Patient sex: F
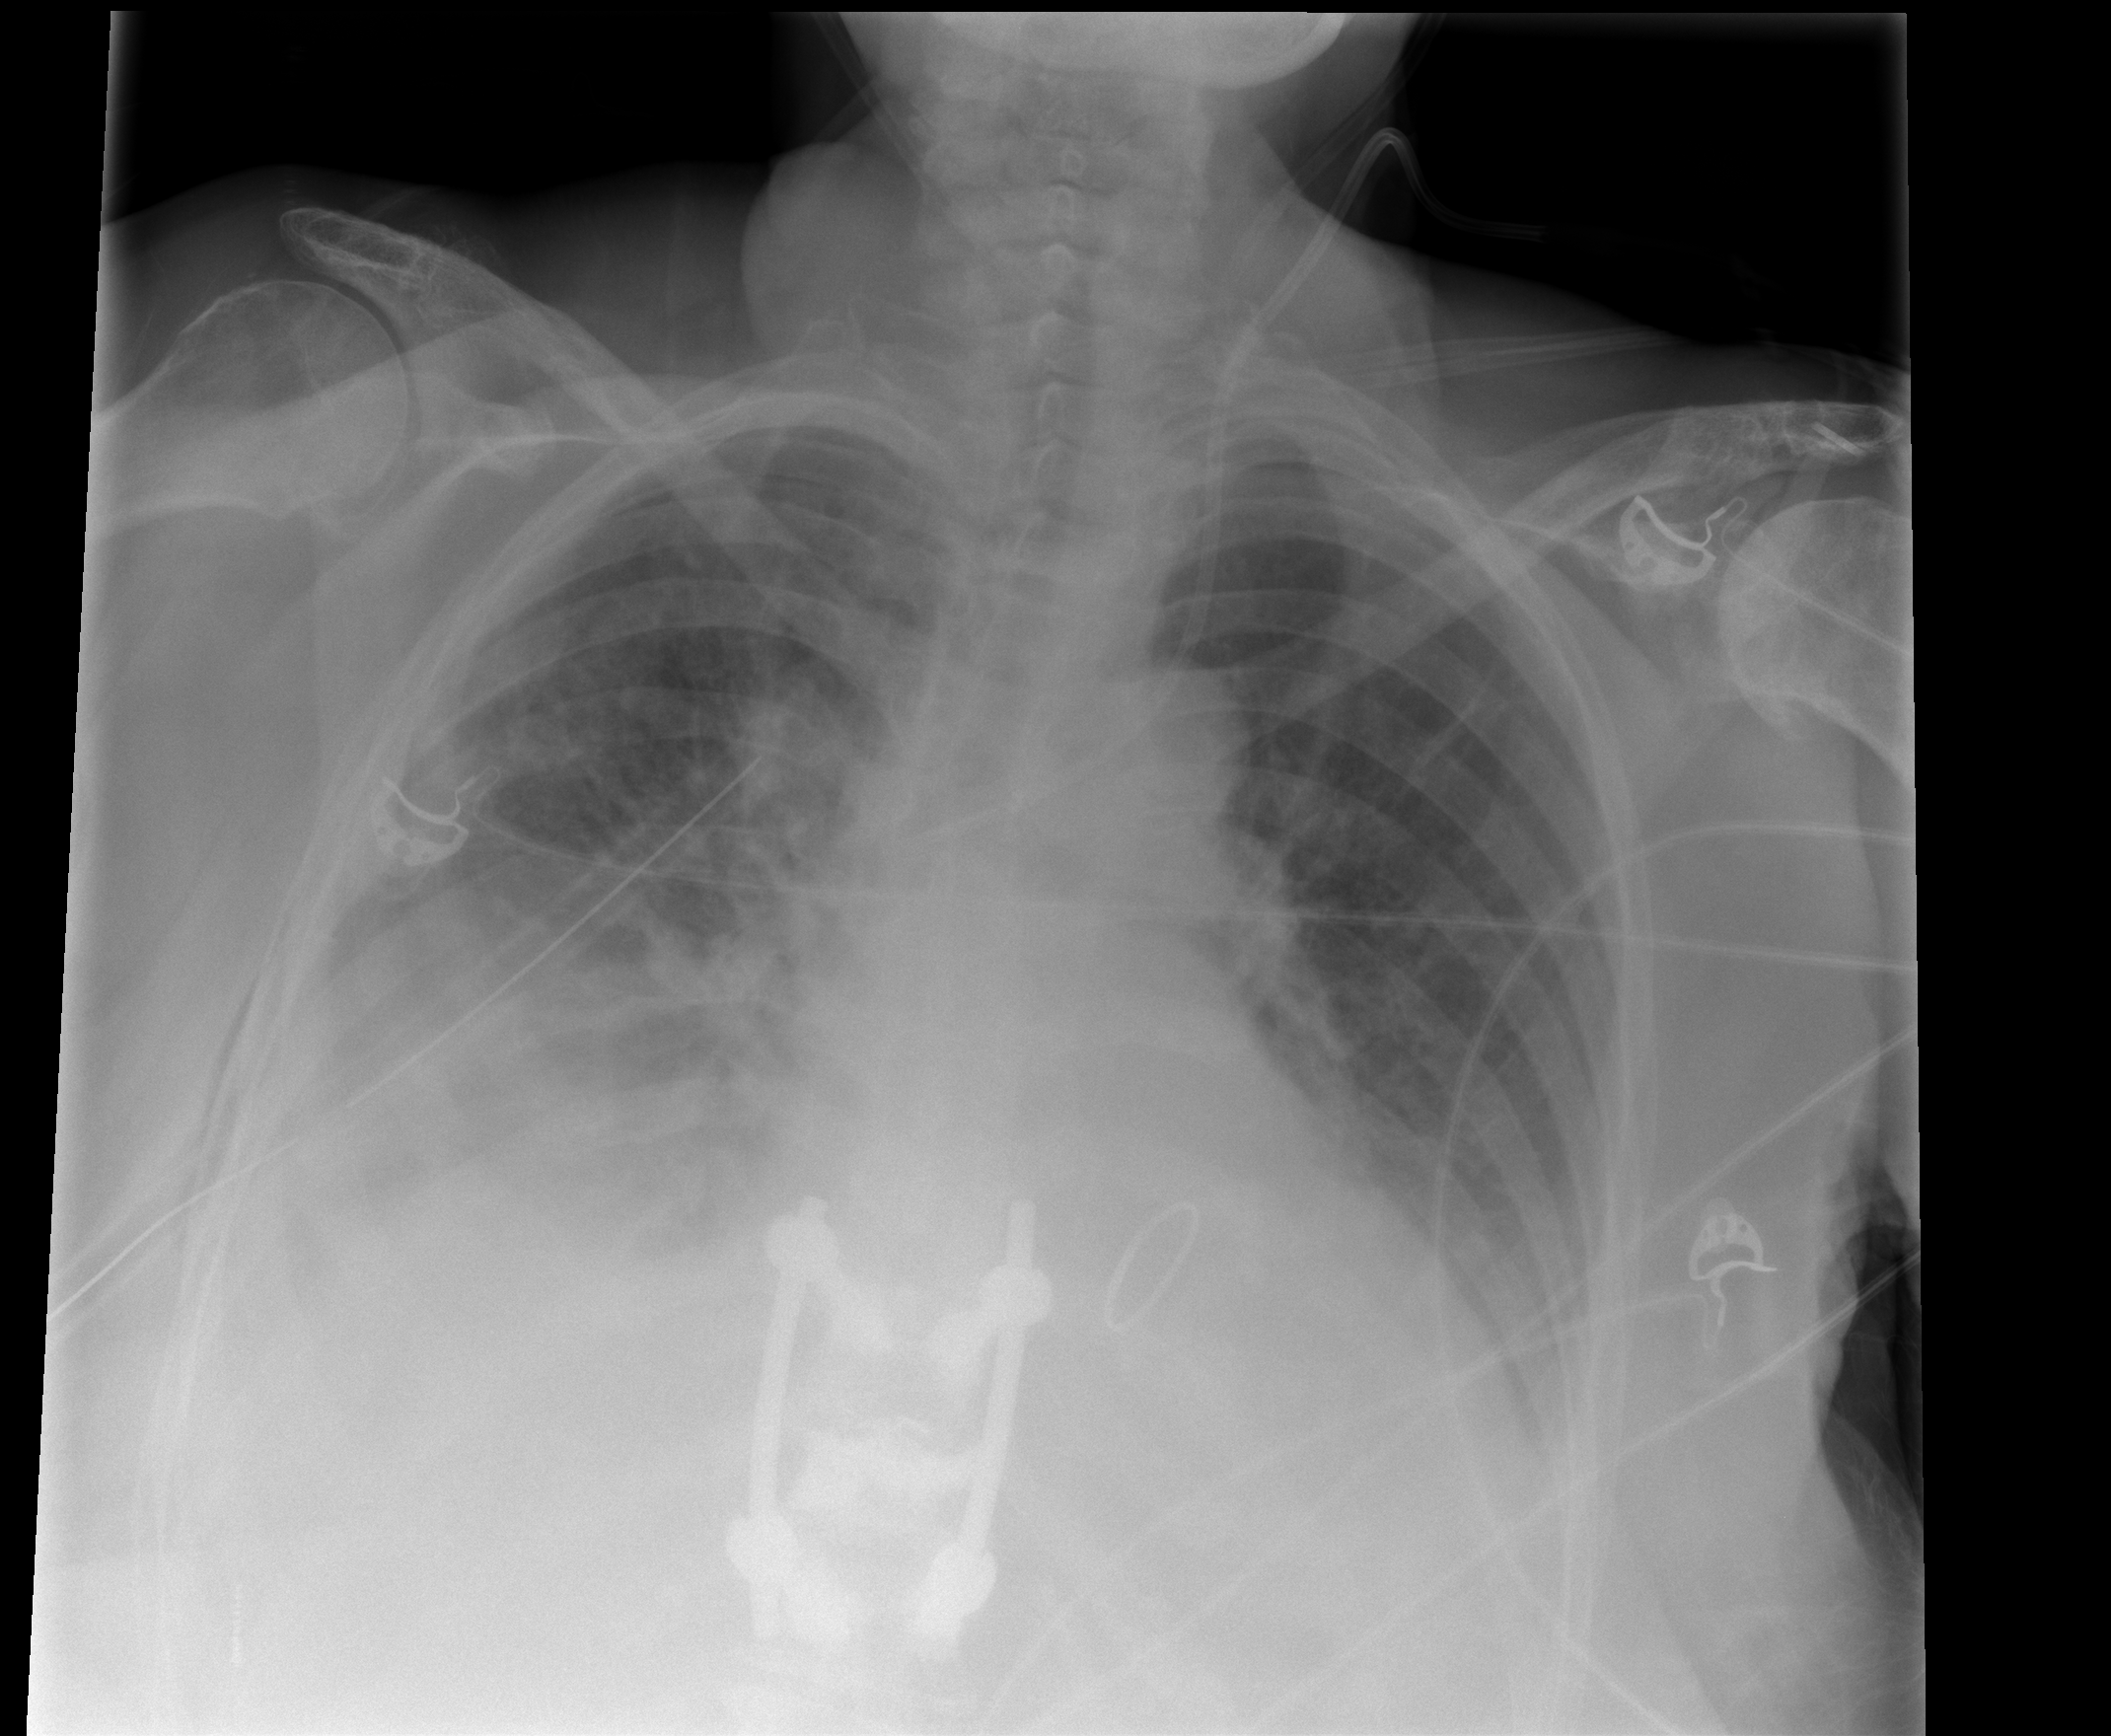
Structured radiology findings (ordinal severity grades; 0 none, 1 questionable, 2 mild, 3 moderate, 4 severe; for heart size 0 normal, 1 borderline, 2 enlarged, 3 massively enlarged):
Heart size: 2
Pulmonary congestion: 2
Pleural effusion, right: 3
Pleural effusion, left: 2
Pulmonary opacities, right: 1
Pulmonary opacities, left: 0
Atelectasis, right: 3
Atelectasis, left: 2